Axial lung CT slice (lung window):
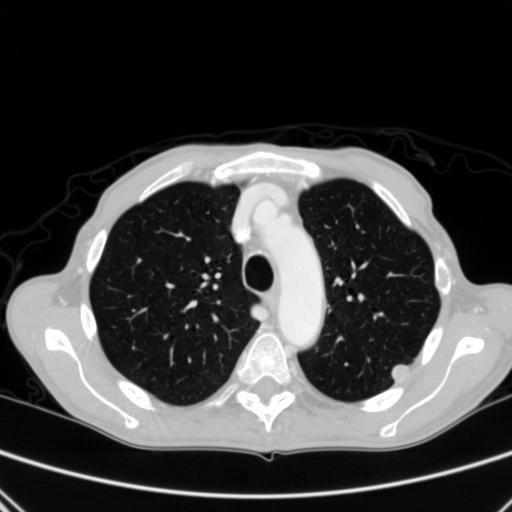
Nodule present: yes
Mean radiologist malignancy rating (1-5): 3.5